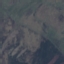
Land use / land cover: HerbaceousVegetation